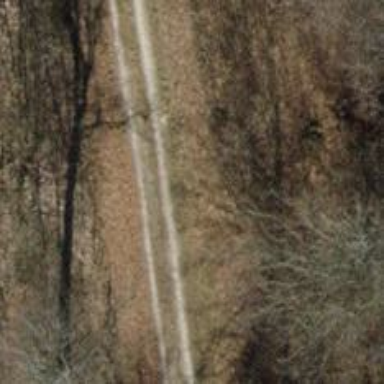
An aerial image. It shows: Gravel track with grade2 tracktype.